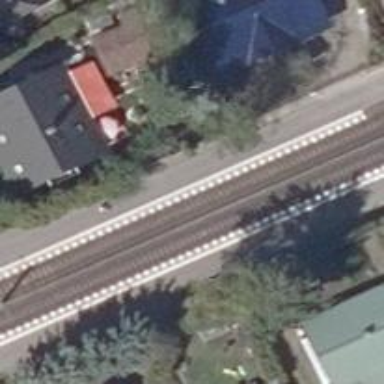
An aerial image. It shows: Tram stop position for public transport.